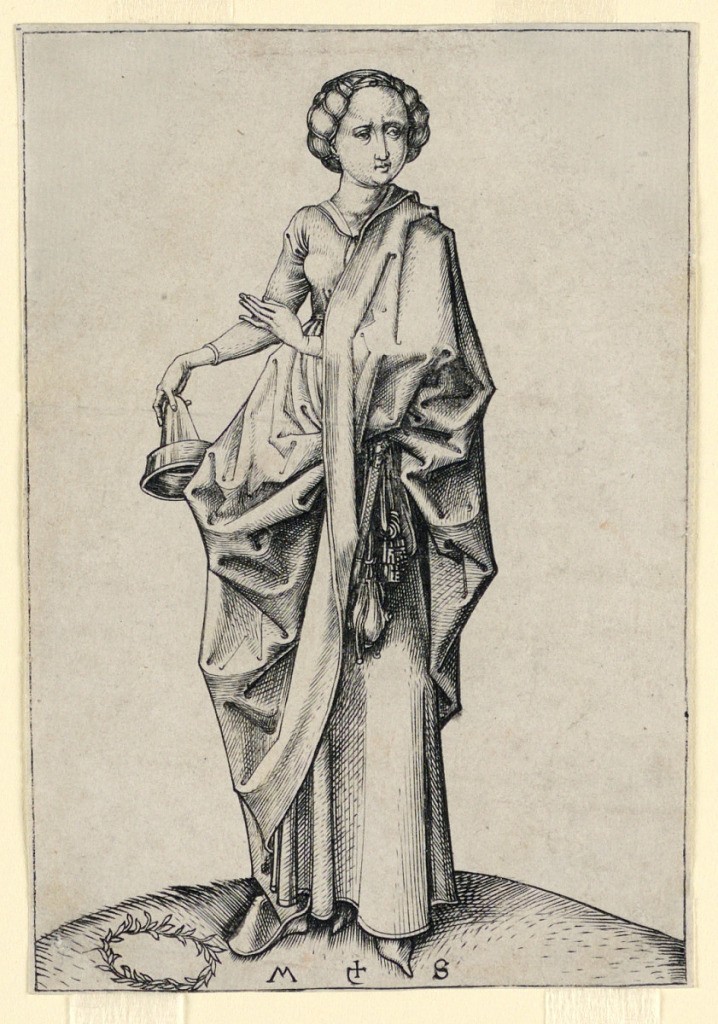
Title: The Fourth Foolish Virgin
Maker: Martin Schongauer, German, 1450–1491
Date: ca. 1490
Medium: Engraving on off-white laid paper
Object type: Print
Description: Vertical rectangle. A young woman is represented, standing, facing the spectator, her head turned to the right. She gestures with her left hand, and holds a lamp (extinguished) in her right hand. A wreath lies on the ground before her, at left. Monogram of Schongauer, lower center.